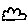
Label: cloud